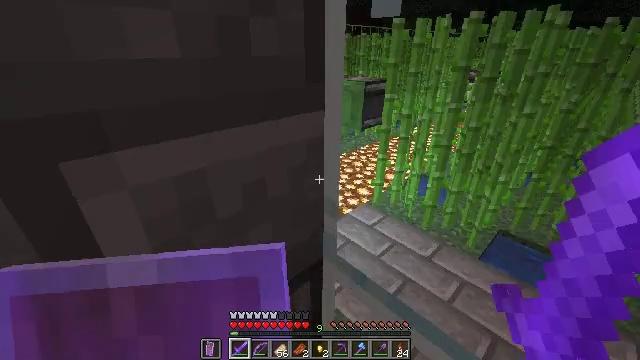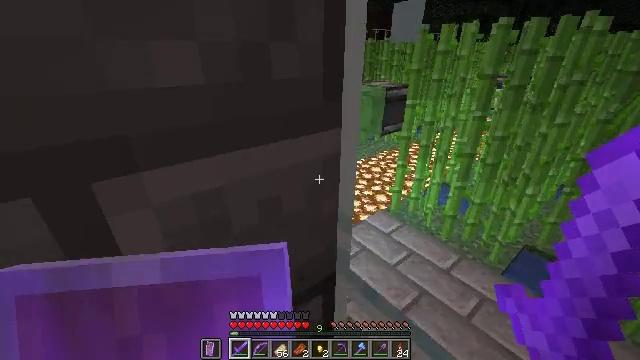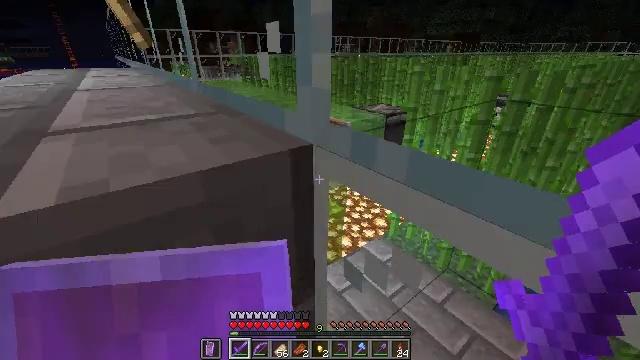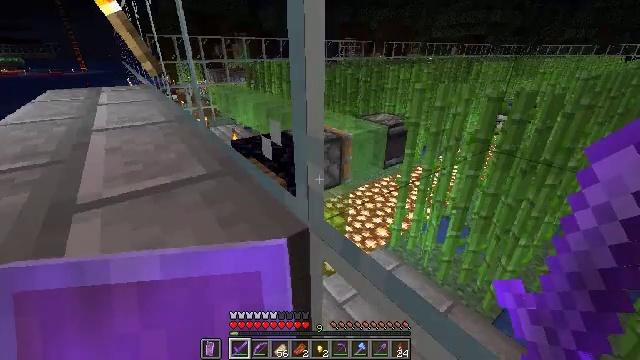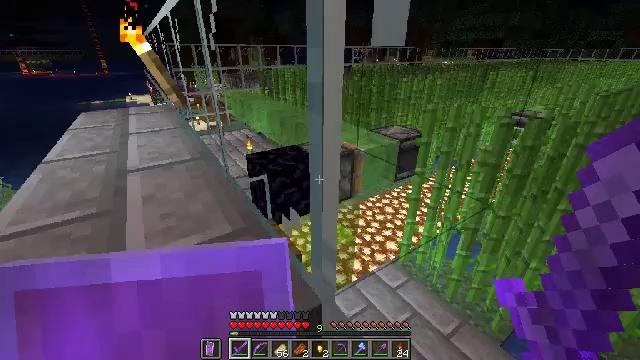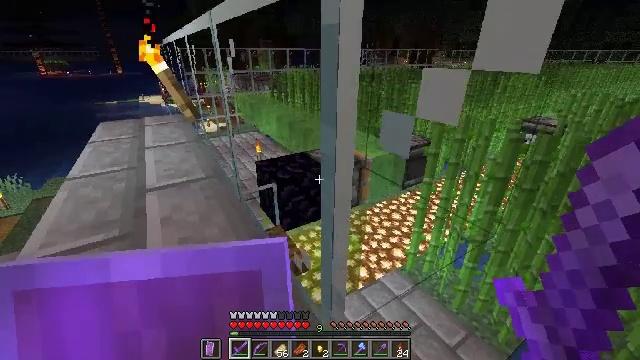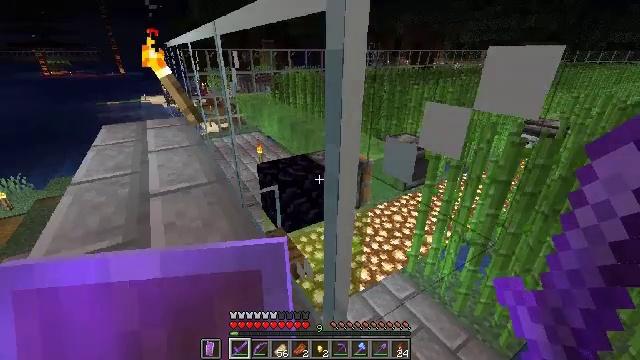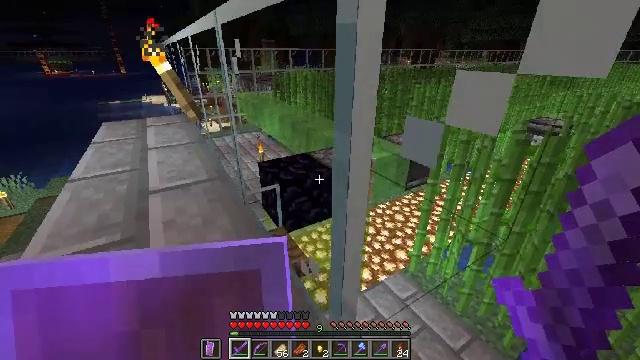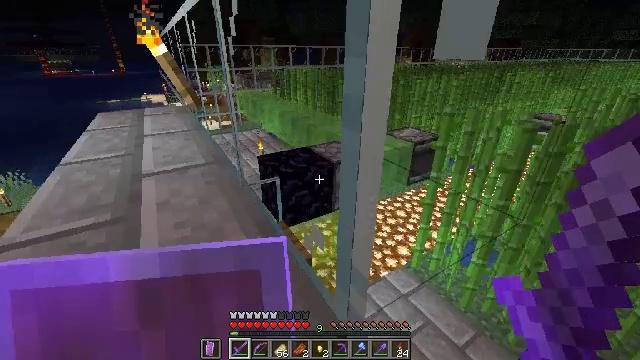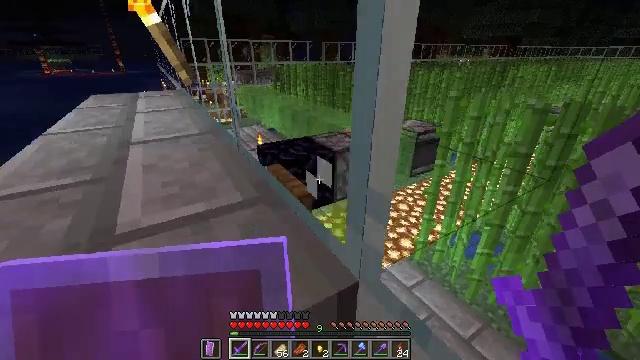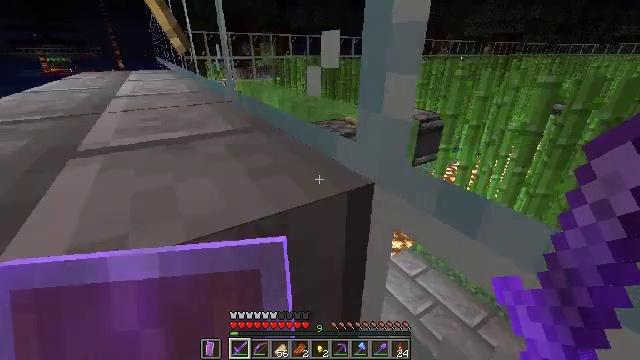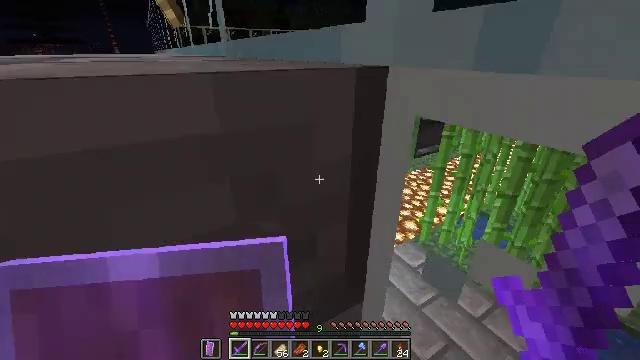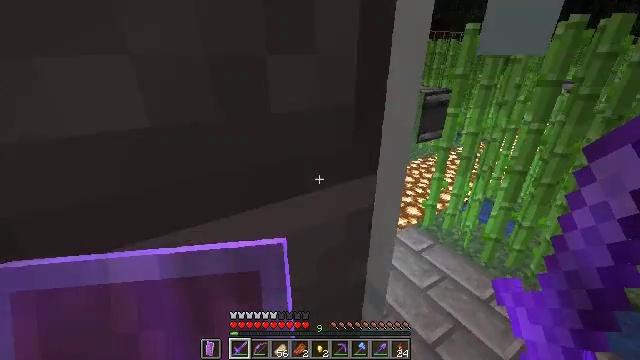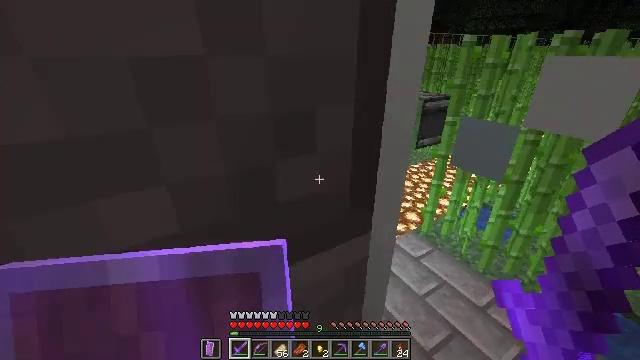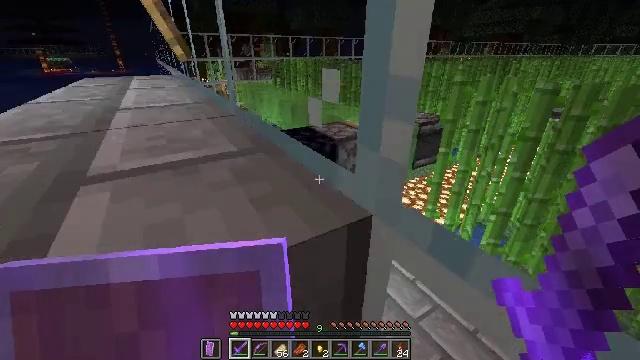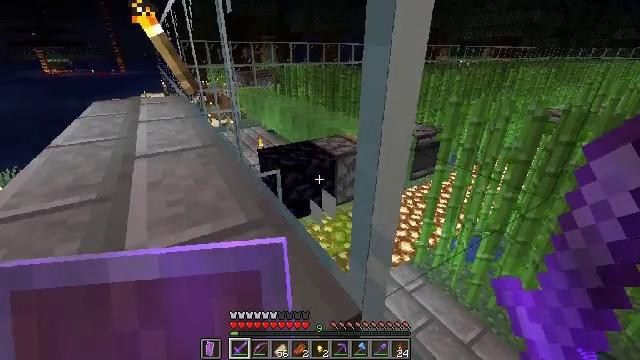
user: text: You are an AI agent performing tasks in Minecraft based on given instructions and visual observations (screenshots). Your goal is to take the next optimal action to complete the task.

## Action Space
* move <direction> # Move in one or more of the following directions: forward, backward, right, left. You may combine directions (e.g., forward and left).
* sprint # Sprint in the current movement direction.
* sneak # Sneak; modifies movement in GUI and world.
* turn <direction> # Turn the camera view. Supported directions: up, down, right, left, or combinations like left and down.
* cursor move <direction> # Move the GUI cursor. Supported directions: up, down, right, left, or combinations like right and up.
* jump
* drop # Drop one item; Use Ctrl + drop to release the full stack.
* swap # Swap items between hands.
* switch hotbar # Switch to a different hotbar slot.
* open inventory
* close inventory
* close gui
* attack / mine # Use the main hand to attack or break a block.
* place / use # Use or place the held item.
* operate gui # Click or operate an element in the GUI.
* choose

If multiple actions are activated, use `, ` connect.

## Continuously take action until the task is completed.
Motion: motion action
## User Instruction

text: Attack the spruce trapdoor to gather it.
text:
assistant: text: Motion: move forward and move right, turn left, jump
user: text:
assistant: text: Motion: move forward and move right, turn left, jump
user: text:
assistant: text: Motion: move forward and move right, jump
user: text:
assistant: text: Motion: move forward and move right, turn left, jump
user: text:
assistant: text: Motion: move forward and move right, turn left, jump
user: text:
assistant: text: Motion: move forward and move right, jump
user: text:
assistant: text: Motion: move forward and move right, jump
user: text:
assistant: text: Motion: move forward and move right, jump
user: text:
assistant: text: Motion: move forward and move right, jump
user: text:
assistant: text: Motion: move forward and move right, jump
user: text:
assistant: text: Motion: move forward and move right, jump
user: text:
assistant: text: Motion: move forward and move right, jump
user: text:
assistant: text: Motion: move forward and move right, jump
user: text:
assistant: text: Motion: move forward and move right, jump
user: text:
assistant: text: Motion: move forward and move right, jump
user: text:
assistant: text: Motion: move forward and move right
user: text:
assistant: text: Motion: move forward and move right
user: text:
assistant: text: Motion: move forward and move right
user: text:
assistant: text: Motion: no_op
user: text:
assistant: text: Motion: no_op
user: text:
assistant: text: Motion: no_op
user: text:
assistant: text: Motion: no_op
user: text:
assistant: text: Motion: no_op
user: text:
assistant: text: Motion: no_op
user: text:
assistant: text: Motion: no_op
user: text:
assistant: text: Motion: no_op
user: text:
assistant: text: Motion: no_op
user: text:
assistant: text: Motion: no_op
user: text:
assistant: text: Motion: no_op
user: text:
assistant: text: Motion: no_op